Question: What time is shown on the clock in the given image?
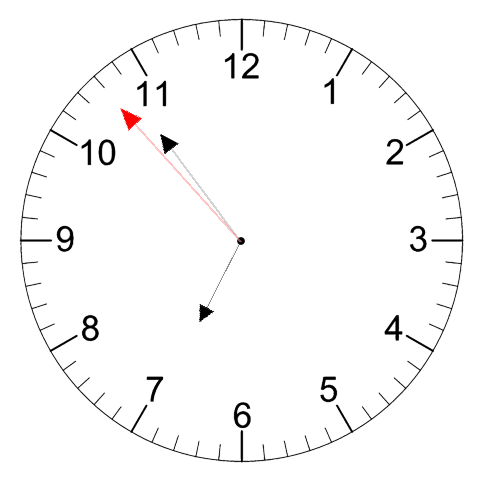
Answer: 06:53:53